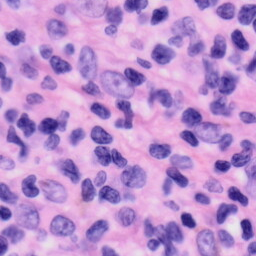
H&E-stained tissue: Skin